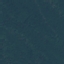
Label: Forest